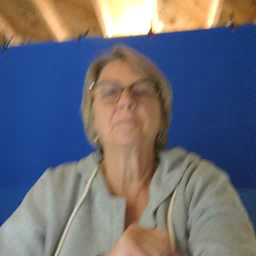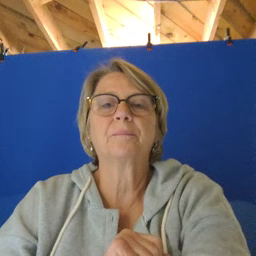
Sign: icecream